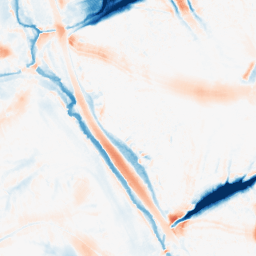
Category: morphological
Decomposition family: tophat_combined
Decomposition parameters: size: 20
Upsampling method: cubic_mitchell
Upsampling parameters: scale: 4
Upsampling scale: 4